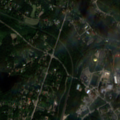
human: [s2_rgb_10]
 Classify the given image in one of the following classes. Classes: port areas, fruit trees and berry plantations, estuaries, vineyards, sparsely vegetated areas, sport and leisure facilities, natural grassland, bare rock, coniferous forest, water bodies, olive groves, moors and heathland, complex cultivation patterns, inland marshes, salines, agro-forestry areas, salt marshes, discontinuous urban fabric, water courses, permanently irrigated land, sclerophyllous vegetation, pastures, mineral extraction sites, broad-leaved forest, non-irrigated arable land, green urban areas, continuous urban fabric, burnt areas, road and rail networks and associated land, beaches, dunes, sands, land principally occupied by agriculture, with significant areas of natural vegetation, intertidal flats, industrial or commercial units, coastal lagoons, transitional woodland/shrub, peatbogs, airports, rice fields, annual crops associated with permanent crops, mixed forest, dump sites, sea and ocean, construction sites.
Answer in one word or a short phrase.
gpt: discontinuous urban fabric, industrial or commercial units, mixed forest, transitional woodland/shrub, water courses, water bodies